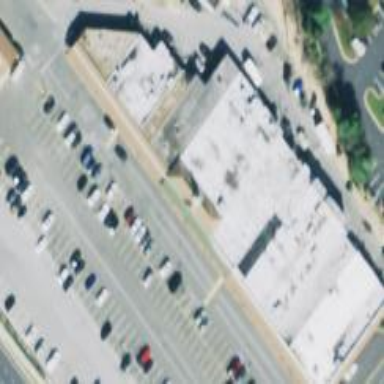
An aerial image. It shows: Retail building with flat roof.